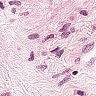
Metastatic tissue present: no